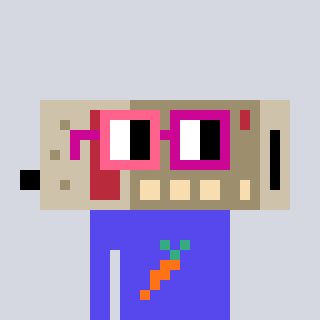
a pixel art character with square pink and red glasses, a cordless phone-shaped head and a computerblue-colored body on a cool background